Question: I've got a panel, which disappears behind the scrollbar, see screenshot

this is the CSS
'''
#menu {
list-style:none;
width:350px;
height:30px;
padding:0px 10px 0px 10px;
margin-top: 10px;
}
#menu li {
float:left;
display:block;
text-align:center;
position:relative;
padding: 4px 10px 4px 10px;
margin-right:30px;
margin-top:7px;
border:none;
}
#menu li:hover {
border: 1px solid #777777;
padding: 4px 9px 4px 9px;
/* Background color and gradients */
background: #F4F4F4;
background: -moz-linear-gradient(top, #F4F4F4, #EEEEEE);
background: -webkit-gradient(linear, 0% 0%, 0% 100%, from(#F4F4F4), to(#EEEEEE));
/* Rounded corners */
-moz-border-radius: 5px 5px 0px 0px;
-webkit-border-radius: 5px 5px 0px 0px;
border-radius: 5px 5px 0px 0px;
}
#menu li a {
font-family:Arial, Helvetica, sans-serif;
font-size:14px;
color: #EEEEEE;
display:block;
outline:0;
text-decoration:none;
text-shadow: 1px 1px 1px #000;
}
#menu li:hover a {
color:#161616;
text-shadow: 1px 1px 1px #ffffff;
}
#menu li .drop {
padding-right:21px;
background:url("../images/arrow.gif") no-repeat right 8px;
}
#menu li:hover .drop {
background:url("../images/arrow.gif") no-repeat right 7px;
}
.dropdown_1column,
.dropdown_2columns,
.dropdown_3columns,
.dropdown_4columns,
.dropdown_5columns {
margin:4px auto;
float:left;
position:absolute;
left:-999em; /* Hides the drop down */
z-index: 9999;
text-align:left;
padding:10px 5px 10px 5px;
border:1px solid #777777;
border-top:none;
/* Gradient background */
background:#F4F4F4;
background: -moz-linear-gradient(top, #EEEEEE, #BBBBBB);
background: -webkit-gradient(linear, 0% 0%, 0% 100%, from(#EEEEEE), to(#BBBBBB));
/* Rounded Corners */
-moz-border-radius: 0px 5px 5px 5px;
-webkit-border-radius: 0px 5px 5px 5px;
border-radius: 0px 5px 5px 5px;
}
.dropdown_2columns {width: 450px; min-height: 300px;}
#menu li:hover .dropdown_1column,
#menu li:hover .dropdown_2columns,
#menu li:hover .dropdown_3columns,
#menu li:hover .dropdown_4columns,
#menu li:hover .dropdown_5columns {
left:-1px;
top:auto;
}
.col_1,
.col_2,
.col_3,
.col_4,
.col_5 {
display:inline;
float: left;
position: relative;
margin-left: 5px;
margin-right: 5px;
}
.col_1 {width:130px;}
.col_2 {width:270px;}
.col_3 {width:410px;}
.col_4 {width:550px;}
.col_5 {width:690px;}
#menu .menu_right {
float:right;
margin-right:0px;
}
#menu li .align_right {
/* Rounded Corners */
-moz-border-radius: 5px 0px 5px 5px;
-webkit-border-radius: 5px 0px 5px 5px;
border-radius: 5px 0px 5px 5px;
}
#menu li:hover .align_right {
left:auto;
right:-1px;
top:auto;
}
#menu li:hover div a {
font-size:12px;
color:#015b86;
}
#menu li:hover div a:hover {
color:#029feb;
}
'''
and the html
'''
<ul id="menu">
<li><a href="index.php/extensions" class="drop">Extensions</a>
<div class="dropdown_2columns">
</div>
</li>
<li><a href="index.php/forum/index" class="drop">Forum</a>
<div class="dropdown_2columns">
</div>
</li>
<li><a href="#" class="drop">Blog</a>
<div class="dropdown_2columns">
</div>
</li>
</ul>
'''
how can I prevent this from happpening? Can I display the panel from right to left somehow?
Apologies for the weird title and description, this time I really dont know how to explain myself better.
Please provide assistance,
Thanks in advance
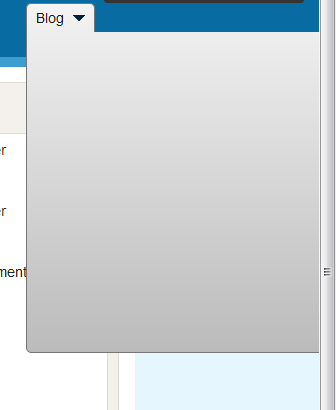
Answer: <URL>
looks good and works well